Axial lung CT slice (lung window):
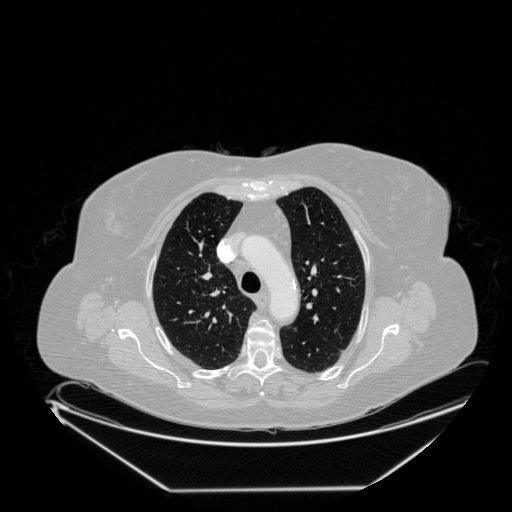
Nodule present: no